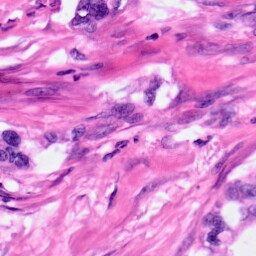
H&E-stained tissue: Pancreatic